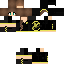
A female human skin with dark skin, wearing brown long hair dressed in a black hoodie and black pants, featuring a closed mouth.